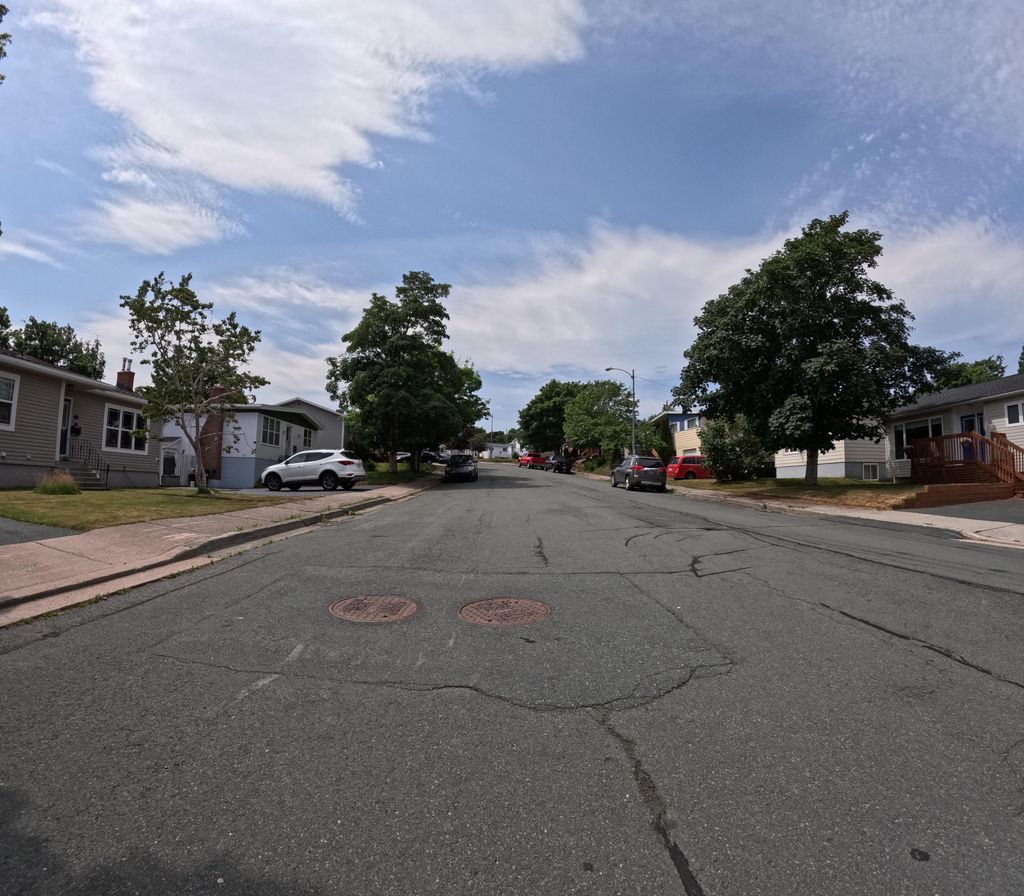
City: st_johns